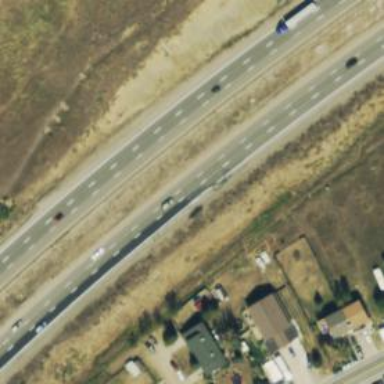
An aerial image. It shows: Asphalt motorway.